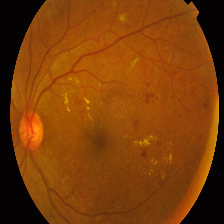
Diabetic retinopathy grade: Proliferative DR